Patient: sex F, age 62
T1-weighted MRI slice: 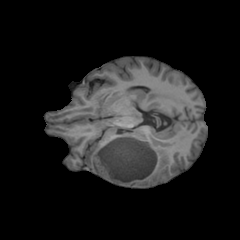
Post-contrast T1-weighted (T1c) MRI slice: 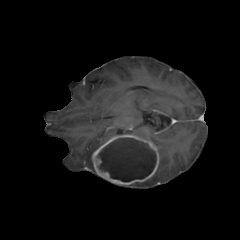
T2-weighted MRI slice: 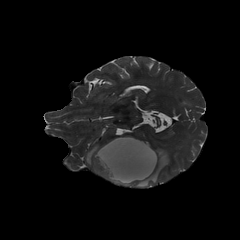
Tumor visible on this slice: yes
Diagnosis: Glioblastoma, IDH-wildtype
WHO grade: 4